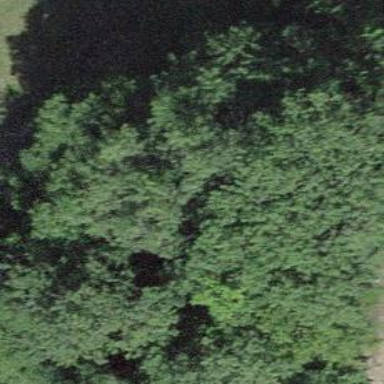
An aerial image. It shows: Forest area.